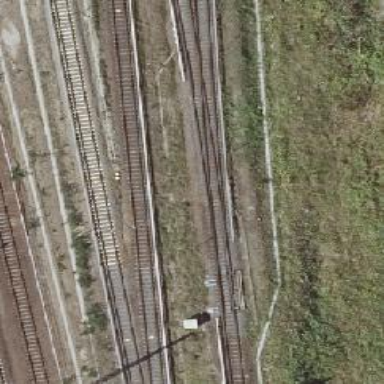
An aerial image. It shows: Railway signal.